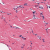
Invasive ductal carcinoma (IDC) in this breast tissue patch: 0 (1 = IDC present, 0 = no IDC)